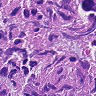
Metastatic tissue present: yes